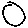
Label: moon